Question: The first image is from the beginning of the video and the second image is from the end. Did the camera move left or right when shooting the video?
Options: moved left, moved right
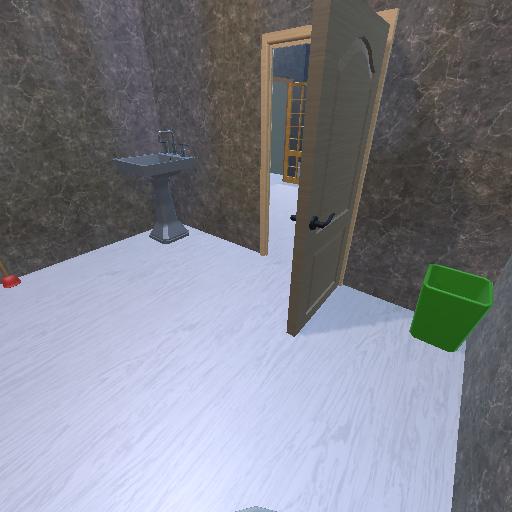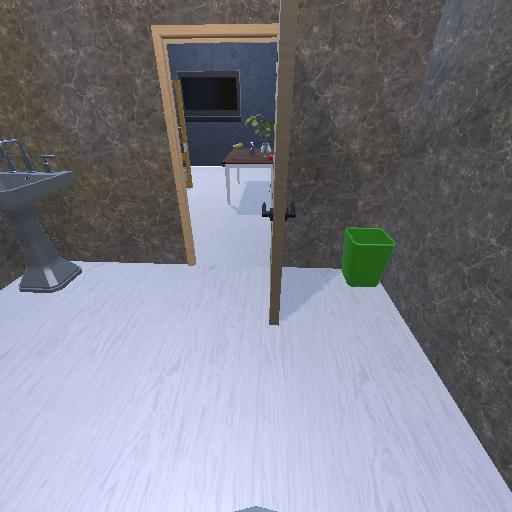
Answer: moved left